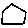
Label: hexagon